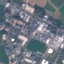
Land use / land cover: Industrial